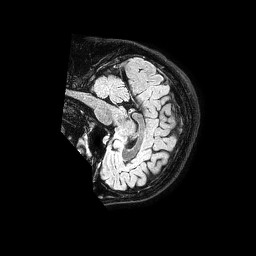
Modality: FLAIR
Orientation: sagittal
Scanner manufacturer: philips
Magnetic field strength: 1.5 T
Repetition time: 4.8 s
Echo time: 0.3 s